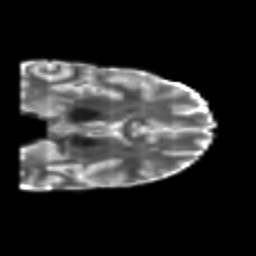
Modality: T2w
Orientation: coronal
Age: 24
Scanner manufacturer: philips
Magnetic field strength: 3 T
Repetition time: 8.6 s
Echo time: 0.127 s